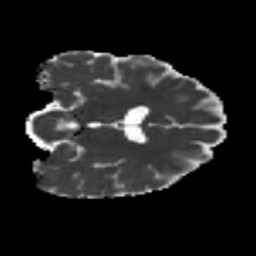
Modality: MD
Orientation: coronal
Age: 21
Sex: male
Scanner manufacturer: siemens
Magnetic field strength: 3 T
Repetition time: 3.5 s
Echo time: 0.104 s